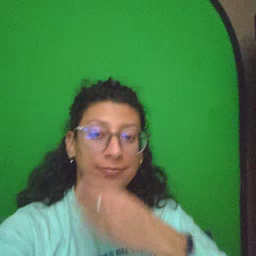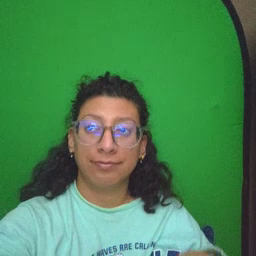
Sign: loud